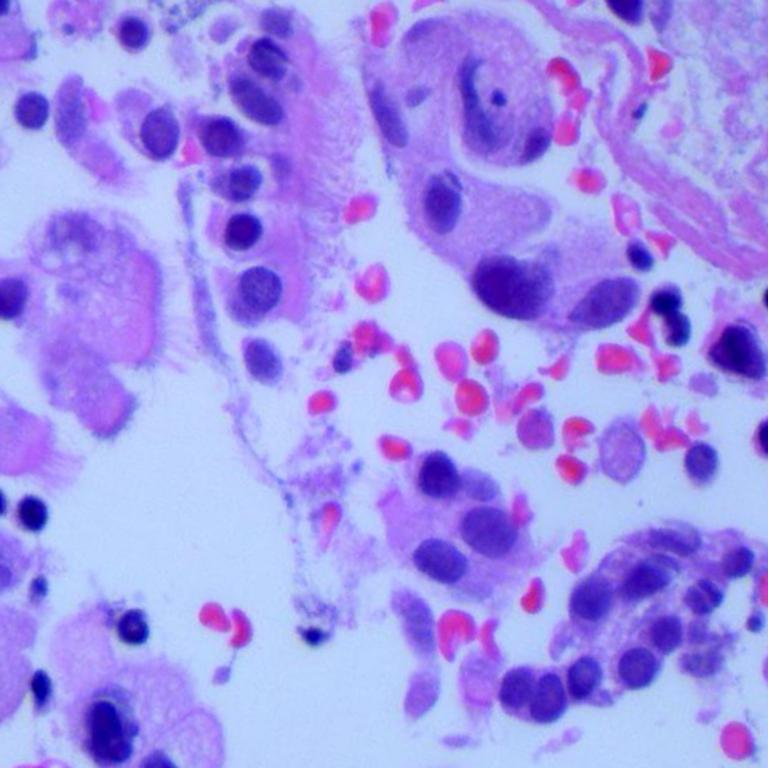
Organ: lung
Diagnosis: adenocarcinomas